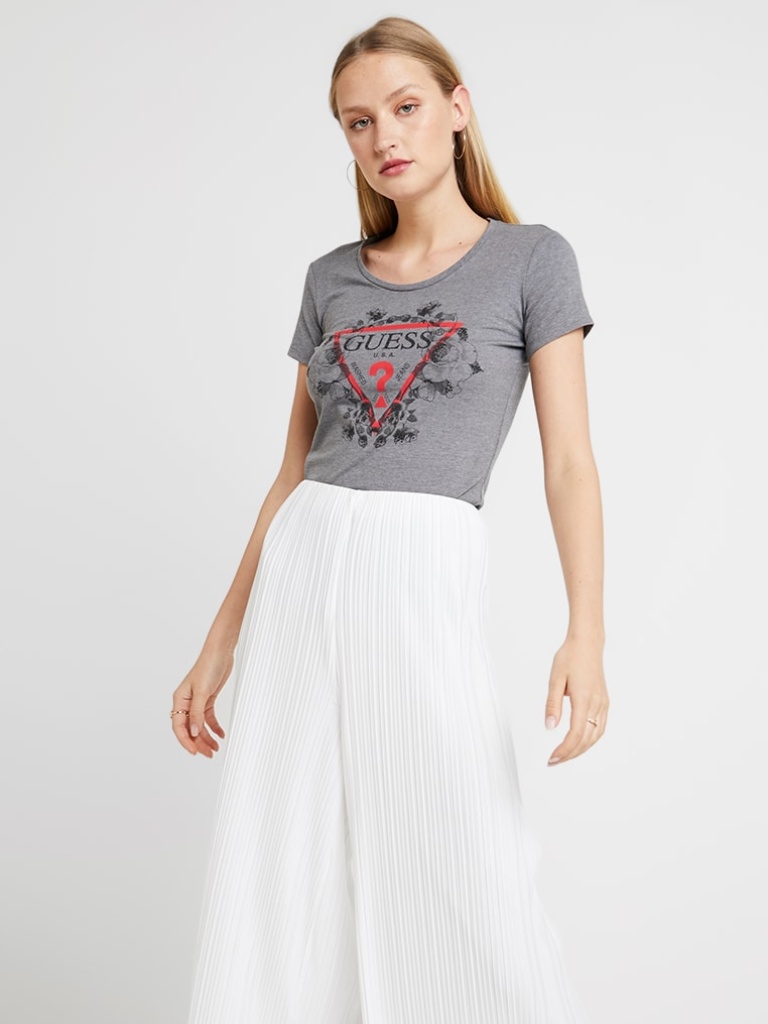
cotton tight short sleeve hip length Fully Tucked in crew t-shirt